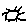
Label: sun